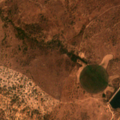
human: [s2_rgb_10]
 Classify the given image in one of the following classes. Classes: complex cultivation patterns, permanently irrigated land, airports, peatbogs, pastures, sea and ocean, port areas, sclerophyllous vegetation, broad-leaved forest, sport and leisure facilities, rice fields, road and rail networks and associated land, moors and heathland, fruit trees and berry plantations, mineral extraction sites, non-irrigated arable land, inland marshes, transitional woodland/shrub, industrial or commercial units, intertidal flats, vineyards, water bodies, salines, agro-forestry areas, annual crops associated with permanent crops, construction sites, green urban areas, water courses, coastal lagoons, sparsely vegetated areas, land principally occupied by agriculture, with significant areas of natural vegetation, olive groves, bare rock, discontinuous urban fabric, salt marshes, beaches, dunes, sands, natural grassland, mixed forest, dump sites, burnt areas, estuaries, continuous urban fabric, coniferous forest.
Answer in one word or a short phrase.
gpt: agro-forestry areas, water bodies